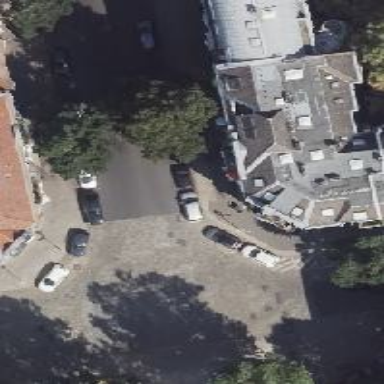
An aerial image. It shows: Bicycle parking located on the sidewalk.